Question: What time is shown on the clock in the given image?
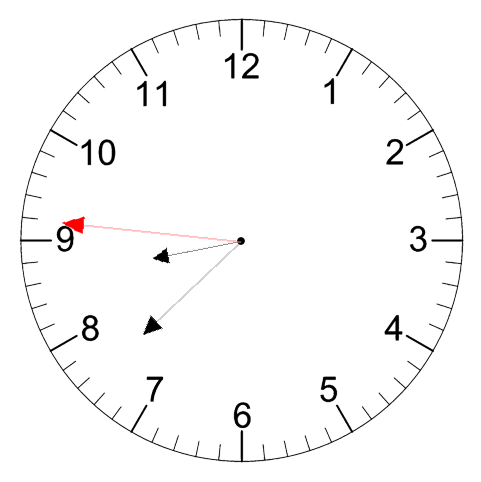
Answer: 08:37:46